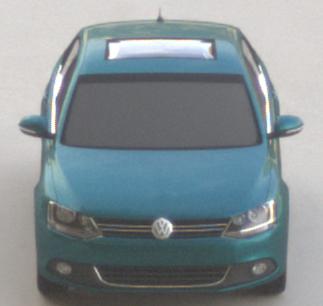
Make: VW
Model: Jetta 1.2 TSI
Detailed model: Jetta (IV)
Model produced from: 2011/01
Model produced until: 2014/08
Doors: 4
Color: blue
Road condition: dry road
Daytime: morning or afternoon
Contrast: medium contrast